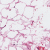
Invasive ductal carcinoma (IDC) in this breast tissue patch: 0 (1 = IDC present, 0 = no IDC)